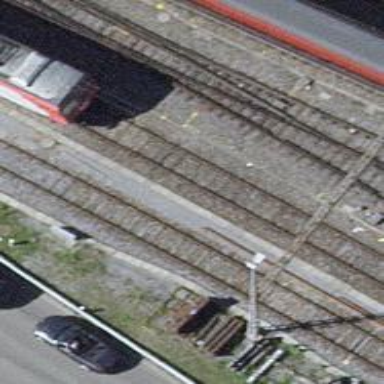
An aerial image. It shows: Siding railway line with electrified contact line for the trains.